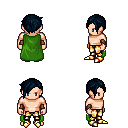
a pixel art fantasy rpg character, male body template, human, light skin, green cape, gold greaves, raven pixie cut hairstyle, cloth bracers, gold boots, four views (front, back, left, right), 2x2 character sprite sheet, small pixel art, hard edges, no anti-aliasing